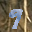
Label: 9